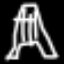
Label: The Eiffel Tower